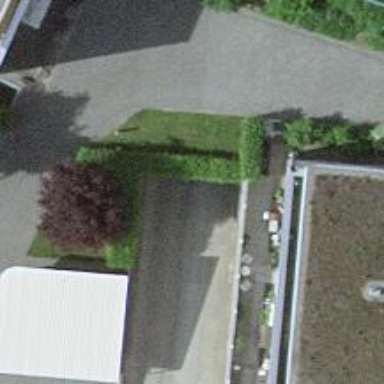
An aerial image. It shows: Group of garages.